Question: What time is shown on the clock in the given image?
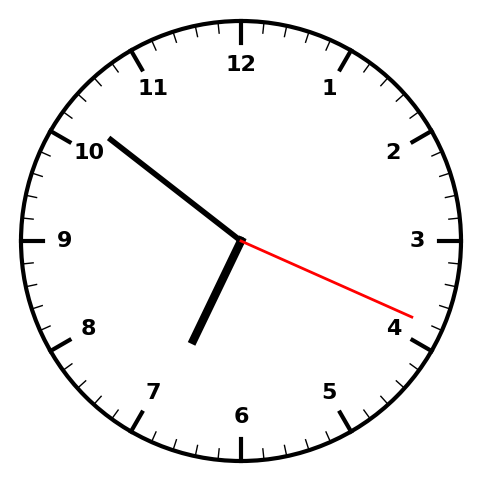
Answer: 06:51:19